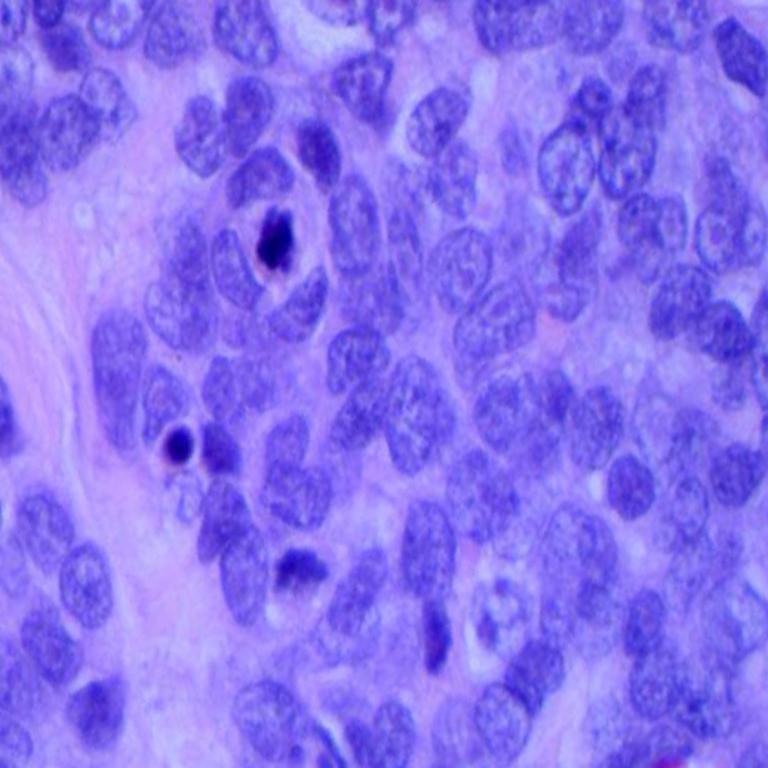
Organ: lung
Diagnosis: squamous carcinomas